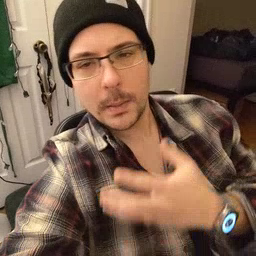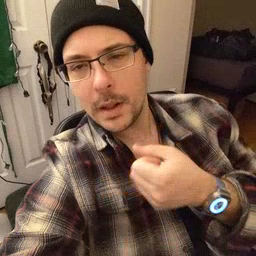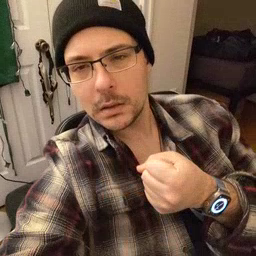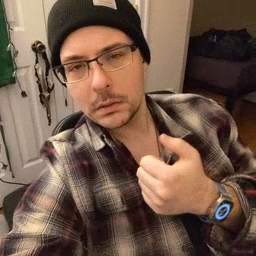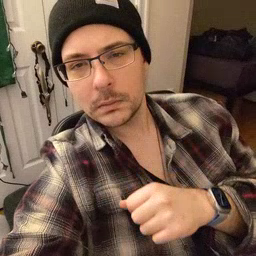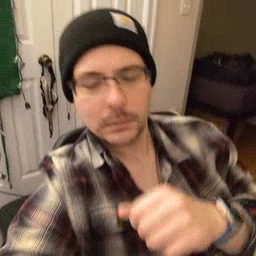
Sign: milk